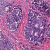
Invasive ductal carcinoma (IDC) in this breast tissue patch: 0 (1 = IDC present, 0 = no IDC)